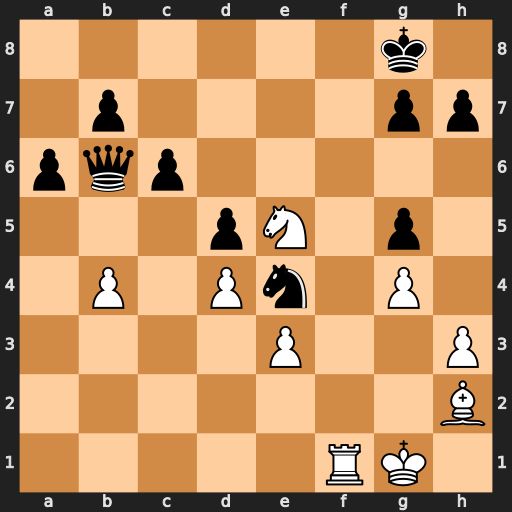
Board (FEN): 6k1/1p4pp/pqp5/3pN1p1/1P1Pn1P1/4P2P/7B/5RK1
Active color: w
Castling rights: -
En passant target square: -
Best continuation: Rf8+ Kxf8 Nd7+ Ke7 Nxb6